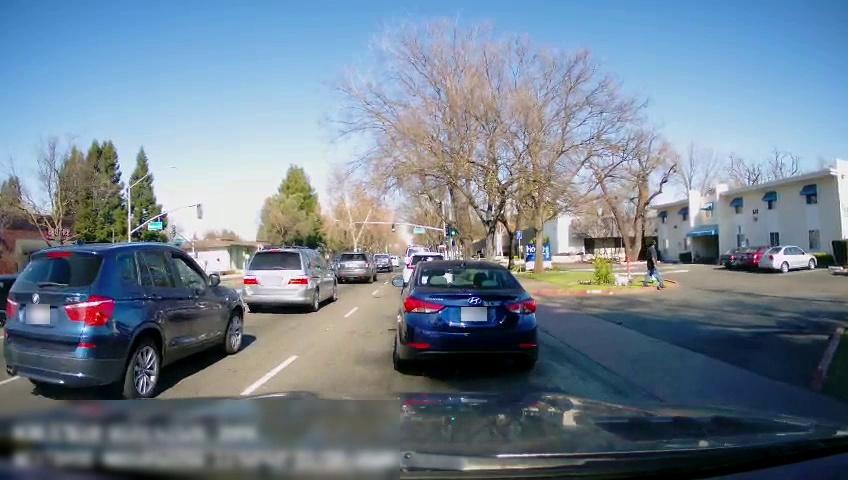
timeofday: Day
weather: Sunny
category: Drivable Space
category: Vehicles | Car
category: Vehicles | Car
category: Vehicles | Car
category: Pedestrians
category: Vehicles | Truck
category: Vehicles | Truck
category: Vehicles | SUV
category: Vehicles | SUV
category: Vehicles | Car
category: Vehicles | Van
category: Vehicles | SUV
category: Vehicles | Car
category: Lanes | Alternate Lane
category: Lanes | Current Lane
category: Traffic | Signs
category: Traffic | Signs
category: Traffic | Lights
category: Traffic | Lights
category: Traffic | Signs
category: Traffic | Lights